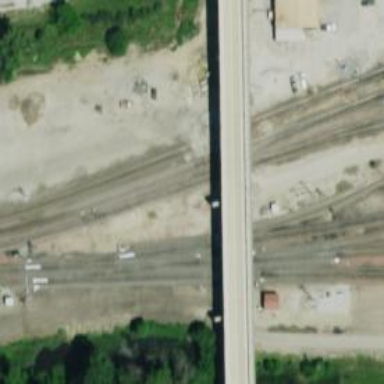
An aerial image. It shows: Site related to the railway.